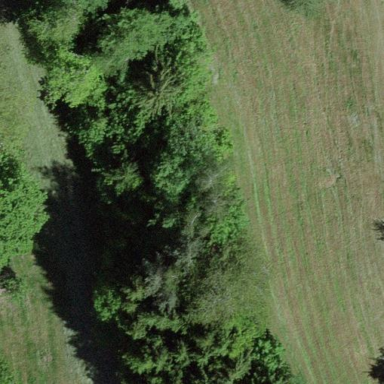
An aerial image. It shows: Forest area.